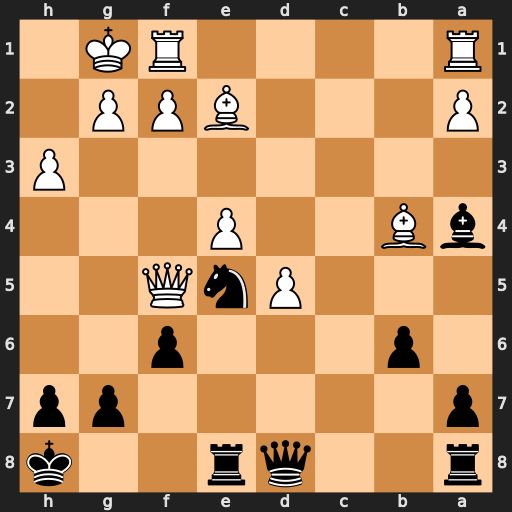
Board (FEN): r2qr2k/p5pp/1p3p2/3PnQ2/bB2P3/7P/P3BPP1/R4RK1
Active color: b
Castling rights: -
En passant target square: -
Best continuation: g5 f4 Bd7 fxe5 Bxf5